Question: I'm building a website for a client (I'm a designer who's trying to learn to code) and have a three selects.
It looks like this:

Now the client wants the arrival date to reflect the current date in all of the selects. How can I accomplish this with PHP?
Thanks for all help!
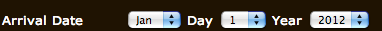
Answer: Use <URL>
'''
$date = new DateTime();
$day = $date->format('d');
$month = $date->format('m');
$year = $date->format('Y');
'''
Then when you generate your select
'''
<select name="day">
<?php
for($i = 1; $i <= 31; $i++)
{
printf('<option value="%d" %s>%d</option>', $i, $i == $day ? 'selected="selected"' : '', $i);
}
?>
</select>
'''